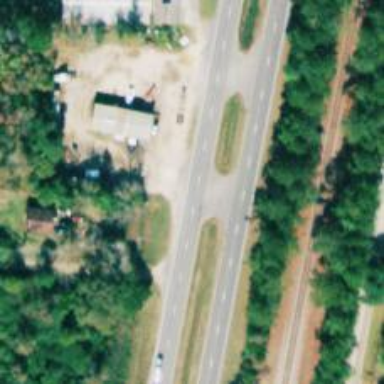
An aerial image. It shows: Asphalt road classified as trunk highway.